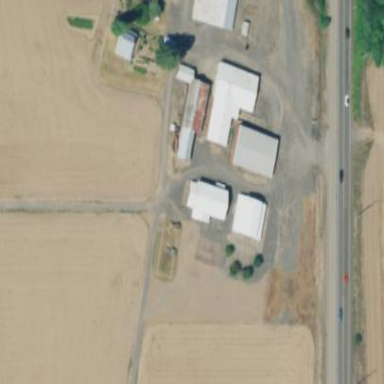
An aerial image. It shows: Farmyard area.